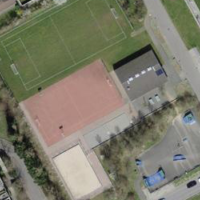
EUNIS habitat code: 53
Species observed at this site:
Daucus carota